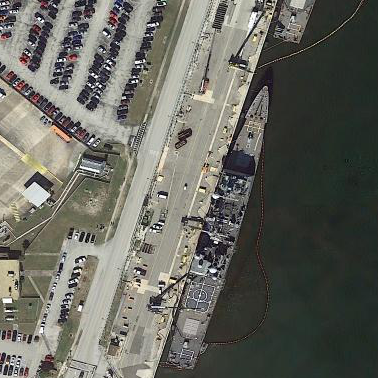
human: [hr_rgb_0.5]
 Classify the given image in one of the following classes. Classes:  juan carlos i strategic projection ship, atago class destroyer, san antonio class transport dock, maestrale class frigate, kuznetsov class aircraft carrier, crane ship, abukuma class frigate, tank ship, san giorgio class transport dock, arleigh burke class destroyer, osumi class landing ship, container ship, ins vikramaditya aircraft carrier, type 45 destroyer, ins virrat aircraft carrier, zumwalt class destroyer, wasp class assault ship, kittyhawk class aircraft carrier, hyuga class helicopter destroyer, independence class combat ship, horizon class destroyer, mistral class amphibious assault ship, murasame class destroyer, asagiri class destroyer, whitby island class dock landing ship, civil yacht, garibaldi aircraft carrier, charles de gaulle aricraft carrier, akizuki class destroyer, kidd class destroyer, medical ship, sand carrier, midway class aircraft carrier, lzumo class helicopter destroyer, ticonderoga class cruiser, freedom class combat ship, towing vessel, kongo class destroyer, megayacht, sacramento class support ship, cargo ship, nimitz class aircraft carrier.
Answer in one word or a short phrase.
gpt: Ticonderoga class cruiser